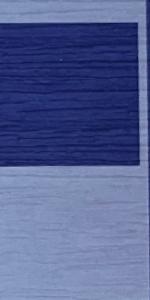
Label: Empty